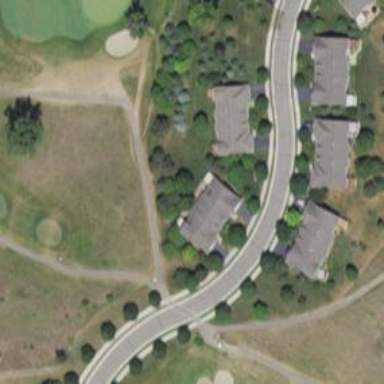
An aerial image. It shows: Service road designated as golf cart path.